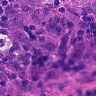
Metastatic tissue present: yes